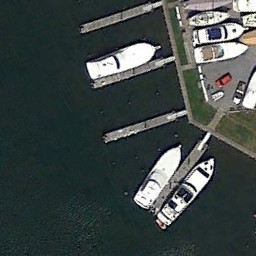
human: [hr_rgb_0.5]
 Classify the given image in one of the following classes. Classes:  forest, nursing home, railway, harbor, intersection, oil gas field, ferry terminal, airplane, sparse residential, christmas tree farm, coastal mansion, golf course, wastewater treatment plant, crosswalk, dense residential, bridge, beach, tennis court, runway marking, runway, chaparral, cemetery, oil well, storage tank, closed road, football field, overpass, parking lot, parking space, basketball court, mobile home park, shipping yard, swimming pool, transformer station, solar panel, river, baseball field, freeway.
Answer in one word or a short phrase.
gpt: ferry terminal